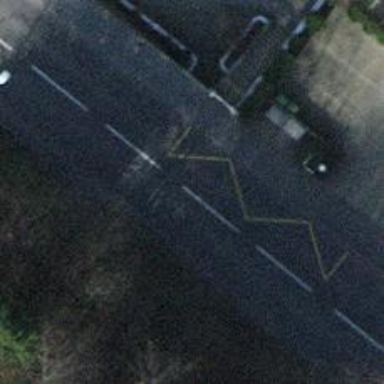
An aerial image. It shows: Bus stop equipped with public transport stop position.